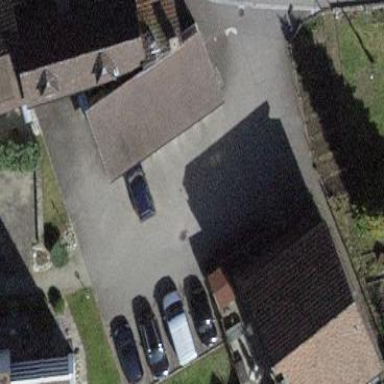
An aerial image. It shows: Terrace building.